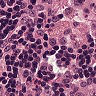
Metastatic tissue present: no